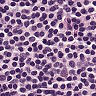
Metastatic tissue present: no